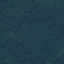
Land use / land cover class: Forest